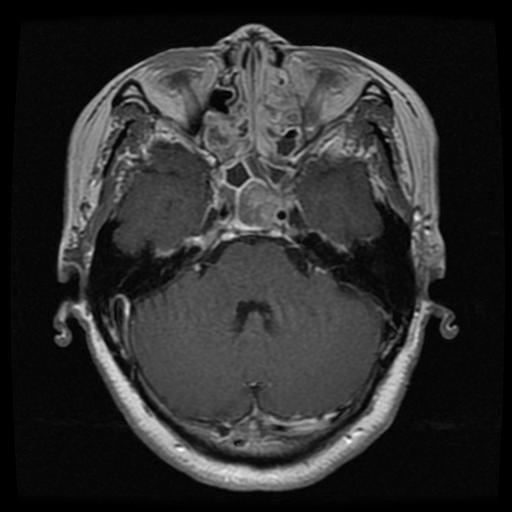
Label: pituitary